Interaction volume radius: 5 \u00c5
Interaction volume height: 15 \u00c5
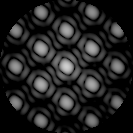
Disorder parameter: 0.003892